Question: I'm having problem with print preview dialog. When I click on print preview, it doesn't show anything I print preview page. I have created a method to setup a preview print output. I can't figure out where did I miss !
below is my code :
'''
using System;
using System.Collections.Generic;
using System.ComponentModel;
using System.Data;
using System.Drawing;
using System.Linq;
using System.Text;
using System.Windows.Forms;
namespace movieList
{
public partial class Form1 : Form
{
public Form1()
{
InitializeComponent();
}
private void printDocument1_PrintPage(object sender, System.Drawing.Printing.PrintPageEventArgs e)
{
// setup output
Font printFont = new Font("Arial", 14);
//print heading
e.Graphics.DrawString("Select Name", printFont, Brushes.Black, 100, 100);
}
private void exitToolStripMenuItem_Click(object sender, EventArgs e)
{
// terminate application
this.Close();
}
private void clearAllCategoriesToolStripMenuItem_Click(object sender, EventArgs e)
{
// clear all the list of the category
// first we use dialog box for confirmation request
DialogResult confirmDialog = MessageBox.Show("Do you want to delete all category list ?","Clear Category List",MessageBoxButtons.YesNo,MessageBoxIcon.Question);
if (confirmDialog == DialogResult.Yes)
{
// clearing the comboBox list
categoryComboBox.Items.Clear();
}
}
private void displayTheMovieCategoryCountToolStripMenuItem_Click(object sender, EventArgs e)
{
// count the number of category list
int listCountInteger = categoryComboBox.Items.Count;
MessageBox.Show("There are " + listCountInteger + " categories in the list", "ComboBox Count", MessageBoxButtons.OK, MessageBoxIcon.Information);
}
private void removeACategoryToolStripMenuItem_Click(object sender, EventArgs e)
{
// remove a category name from list
// first checking if a category has selected
if (categoryComboBox.SelectedIndex == -1)
{
MessageBox.Show("Please Select a Category", "Wrong Selection", MessageBoxButtons.OK, MessageBoxIcon.Error);
}
else
{
categoryComboBox.Items.RemoveAt(categoryComboBox.SelectedIndex);
}
}
private void addACategoryToolStripMenuItem_Click(object sender, EventArgs e)
{
// add a category to list
// first checking for no duplicate name
int indexNumberInteger=0;
bool foundNameBoolean=false;
if (categoryComboBox.Text == string.Empty)
{
//empty string has been entered
MessageBox.Show("Please Enter the new category Name !", "Empty Name", MessageBoxButtons.OK, MessageBoxIcon.Error);
}
else
{
while(indexNumberInteger<categoryComboBox.Items.Count && !foundNameBoolean)
{
if (categoryComboBox.Text.ToUpper() == categoryComboBox.Items[indexNumberInteger++].ToString().ToUpper())
{
MessageBox.Show("This Category is already in the list, Please write a new one !", "Duplicate Data", MessageBoxButtons.OK, MessageBoxIcon.Error);
foundNameBoolean = true;
}
}
if (!foundNameBoolean)
{
// add new name to category
categoryComboBox.Items.Add(categoryComboBox.Text);
categoryComboBox.Text = string.Empty;
MessageBox.Show("Category has been updated !");
}
}
}
private void printTheCategoryListToolStripMenuItem_Click(object sender, EventArgs e)
{
// print preview
printPreviewDialog1.Document = printDocument1;
printPreviewDialog1.ShowDialog();
}
}
'''
}
And preview picture :

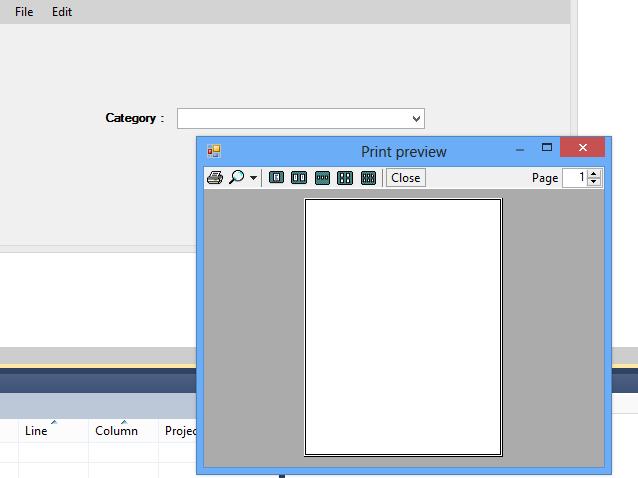
Answer: Make sure your PrintPage event is wired up.
'''
public Form1() {
InitializeComponent();
printDocument1.PrintPage += new PrintPageEventHandler(printDocument1_PrintPage);
}
'''